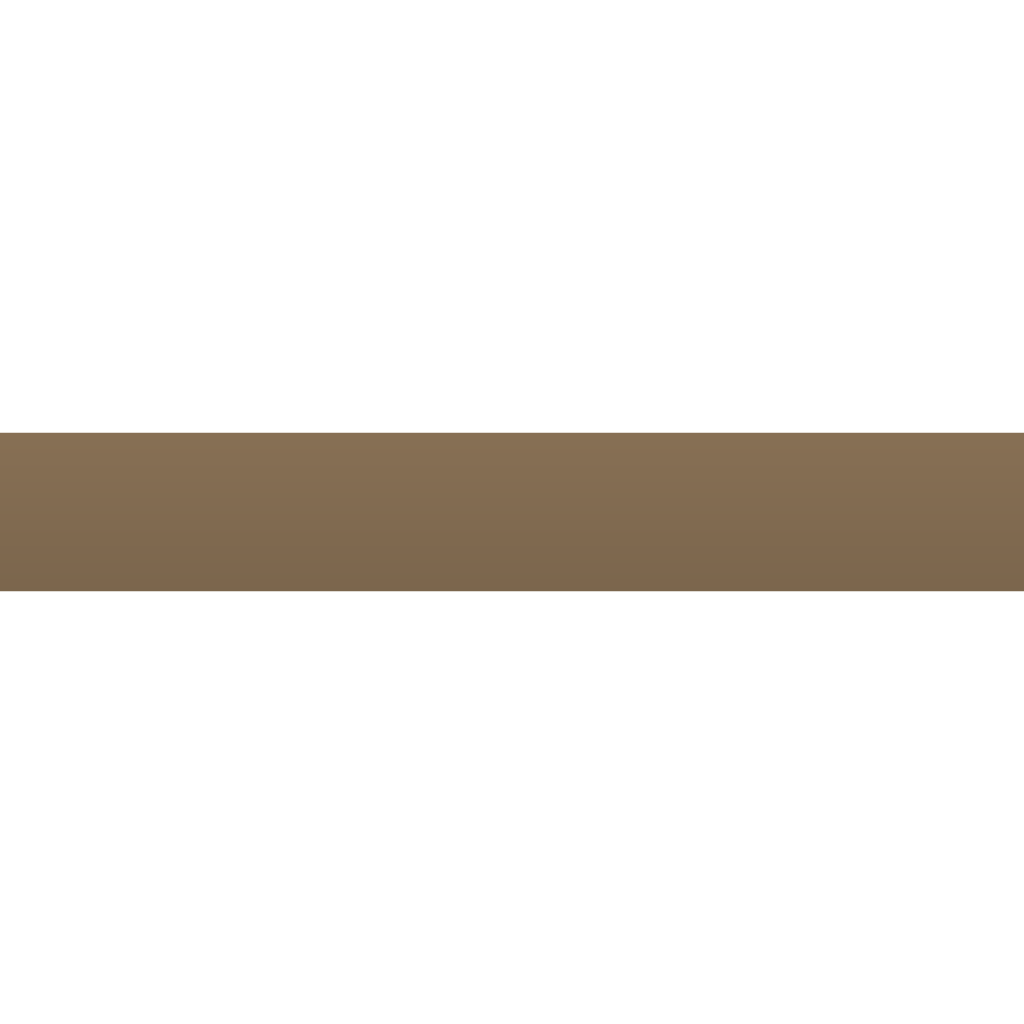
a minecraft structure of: shops